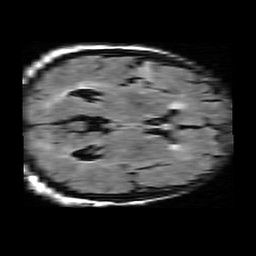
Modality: FLAIR
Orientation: axial
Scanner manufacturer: ge
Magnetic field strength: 1.5 T
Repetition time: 8.002 s
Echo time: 0.1336 s